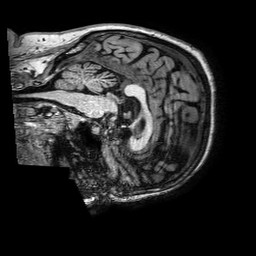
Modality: T1w
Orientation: sagittal
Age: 71
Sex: female
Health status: ill
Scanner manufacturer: philips
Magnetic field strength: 3 T
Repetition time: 0.006664 s
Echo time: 0.003002 s